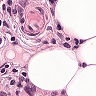
Metastatic tissue present: yes